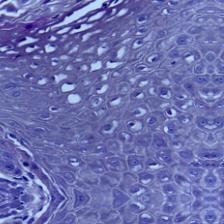
Diagnosis: Normal